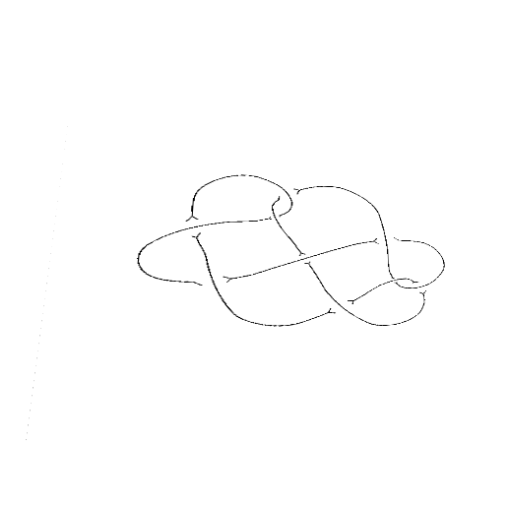
Crossing number: 9